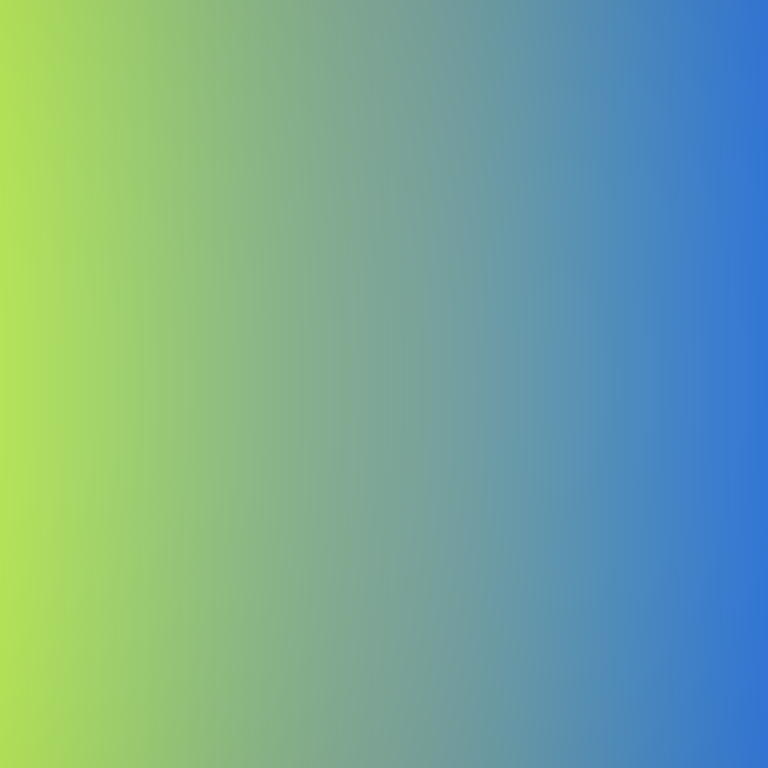
Abstract light effect, smooth gradient from soft green to cool blue, calm atmosphere, diffuse light, no room, no furniture, no objects.